Question: I am getting terrible performance from a DbSet.Find() call. My code looks like this:
'''
public class Area
{
[Key]
public string Id { get; protected set; }
// ...
}
public class MyContext : DbContext
{
//...
public DbSet<Area> Areas { get; set; }
//...
}
// This is the call that takes so long
Area area = context.Areas.Find(id);
'''
I understand that this has to search through the entity set, check change tracking, etc. and will trigger a call to the database. The problem is that it's taking orders of maginitude longer than a simple 'context.Areas.SingleOrDefault(x => x.Id == id)' call. Much more than I would think reasonable. Following a tip on another question, I also tried temporarily turning off change tracking without success (it doesn't appear to have had any effect):
'''
try
{
context.Configuration.AutoDetectChangesEnabled = false;
return context.Areas.Find(id);
}
finally
{
context.Configuration.AutoDetectChangesEnabled = true;
}
'''
To try and get to the bottom of this, I fired up my profiler. This is what I found:

It looks like it's taking all the time preparing an execution plan. But why would this take so long during the '.Find()' call and not the explicit '.SingleOrDefault' call (notice that up near the top of the call stack, it actually is preparing a 'SingleOrDefault' call). Is there any way to see the query that the '.Find()' method is actually trying to compile?
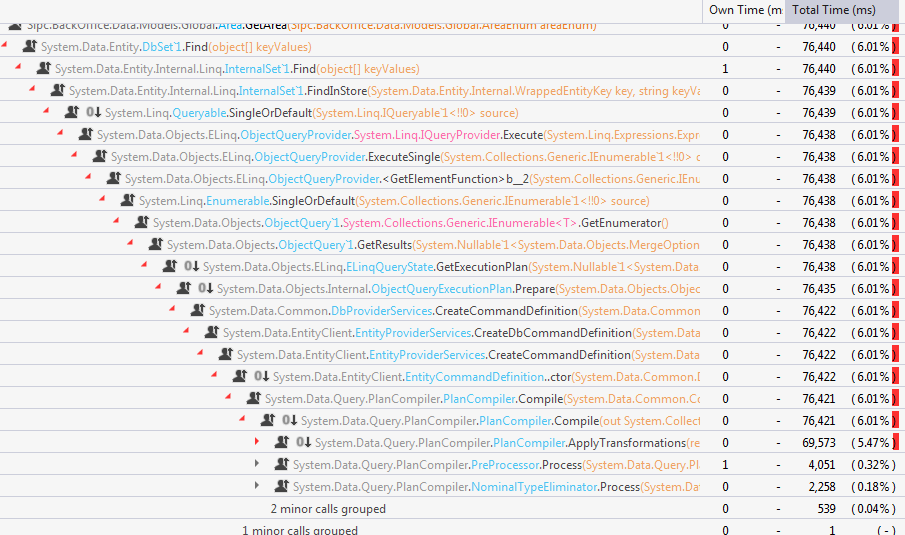
Answer: I never did figure out why exactly this was taking so long. The query it generated looked reasonable (just a simple 'SELECT'). I'm using a pretty complicated domain model, and while the Area entity described above is isolated and simple, perhaps Entity Framework is somehow trying to build views or generate a query that touches other parts of the domain model (or rather, trying to decide that it shouldn't).
In any case, I did formulate a work around. The trick is to manually do the work that (I thought) the 'Find()' call was doing in the first place:
'''
public Area FindArea(string id)
{
// First see if the DbSet already has it in the local cache
Area area = context.Areas.Local.SingleOrDefault(x => x.Id == id);
// Then query the database
return area ?? context.Areas.SingleOrDefault(x => x.Id == id);
}
'''
This technique could be easily generalized using an extension method. This particular implementation assumes that the entity stores it's ID in a string 'Id' column and implements the following interface. However, with some tweaking you could adapt it to all kinds of domain models.
'''
public interface IEntityWithId
{
string Id { get; }
}
public static object FastFind<TEntity>(this DbSet<TEntity> dbSet, string id)
where TEntity : IEntityWithId, class
{
// First see if the DbSet already has it in the local cache
TEntity entity = dbSet.Local.SingleOrDefault(x => x.Id == id);
// Then query the database
return entity ?? dbSet.SingleOrDefault(x => x.Id == id);
}
'''